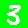
Digit: 3